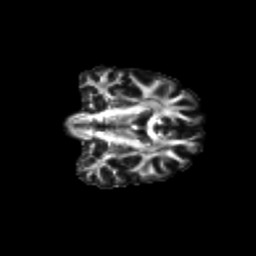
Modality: FA
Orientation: coronal
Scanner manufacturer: siemens
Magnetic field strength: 3 T
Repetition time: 9.2 s
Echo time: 0.084 s